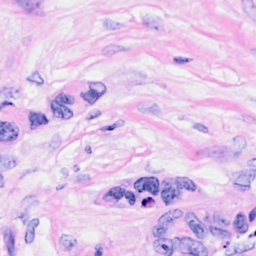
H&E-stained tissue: Breast